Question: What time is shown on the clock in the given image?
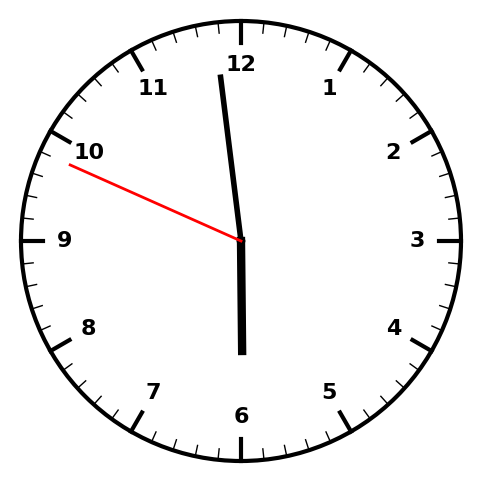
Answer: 05:58:49